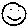
Label: smiley face